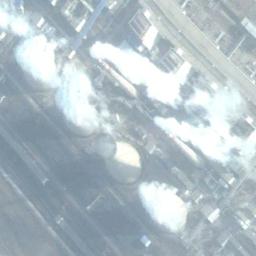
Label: thermal_power_station